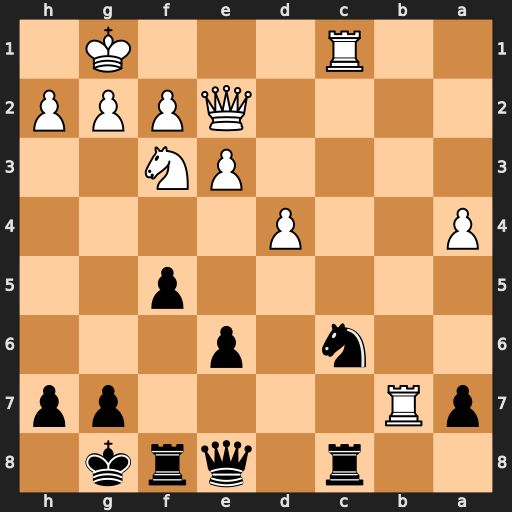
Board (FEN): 2r1qrk1/pR4pp/2n1p3/5p2/P2P4/4PN2/4QPPP/2R3K1
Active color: b
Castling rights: -
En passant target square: -
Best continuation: Nxd4 exd4 Rxc1+